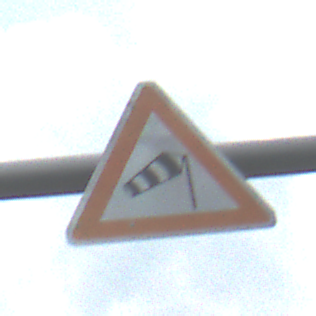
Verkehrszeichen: SeitenwindVonRechts
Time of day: MorningAfternoon
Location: Outdoor (Nature)
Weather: PartlyCloudy
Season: NotSpecified
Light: Natural